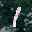
Label: 1